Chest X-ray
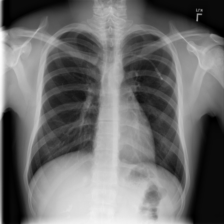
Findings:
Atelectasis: negative
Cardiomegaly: negative
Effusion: negative
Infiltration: negative
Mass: negative
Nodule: negative
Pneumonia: negative
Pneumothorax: negative
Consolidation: negative
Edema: negative
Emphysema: negative
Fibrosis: negative
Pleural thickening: negative
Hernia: negative